Question: I'm brushing up on my CSS skills by going through these challenges, and I'm having trouble with the very first one (see image below).
strong text

I can center the text, but the bullets aren't getting centered with it. See <URL>
'''
li {
text-align:center;
}
'''
'''
<ul>
<li>List Number 1</li>
<li>List Number 2</li>
<li>List Number 3</li>
<li>List Number 4</li>
<li>List Number 5</li>
</ul>
'''
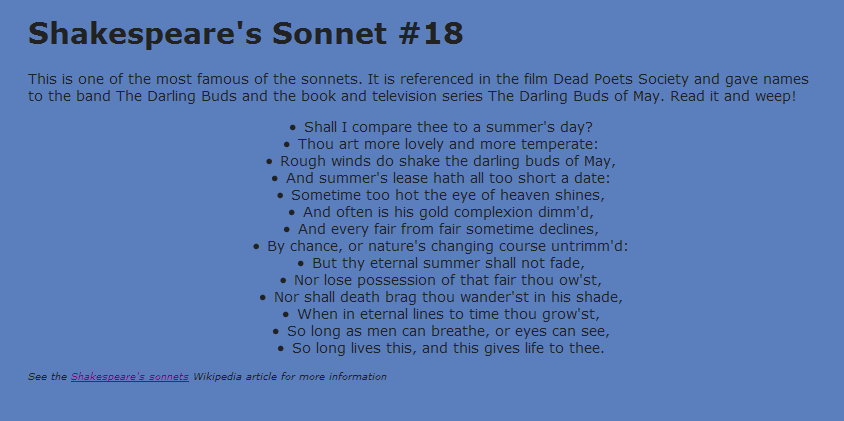
Answer: The easiest way might be setting list style position to inside.
'''
li {
list-style-position: inside;
text-align: center;
}
'''
'''
<ul>
<li>List Number 1</li>
<li>List 2</li>
<li>List Number 3</li>
<li>List 4</li>
<li>List Number 5</li>
</ul>
'''